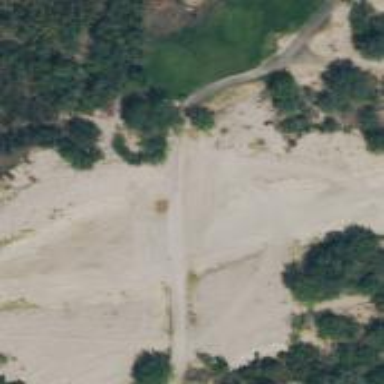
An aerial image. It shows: Path bridge used as golf cartpath.